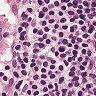
Metastatic tissue present: no